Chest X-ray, AP view. Patient: 32 years old, sex M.
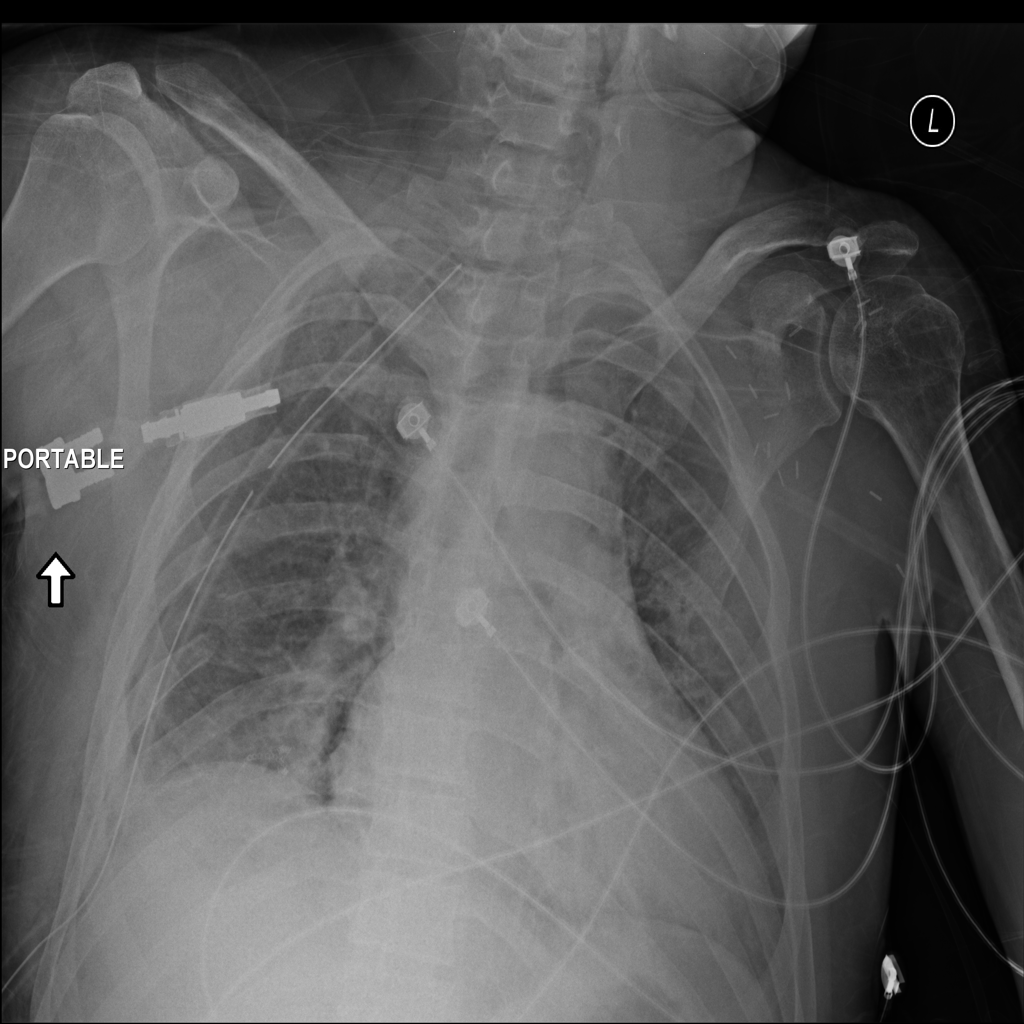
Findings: No Finding